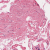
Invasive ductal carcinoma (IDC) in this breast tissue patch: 0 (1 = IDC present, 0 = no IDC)